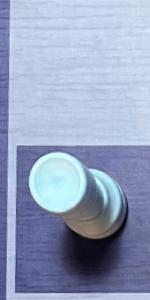
Label: Rook_White